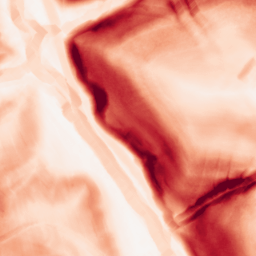
Category: morphological
Decomposition family: morphological_gradient
Decomposition parameters: size: 7
shape: diamond
Upsampling method: bilinear
Upsampling parameters: scale: 4
Upsampling scale: 4